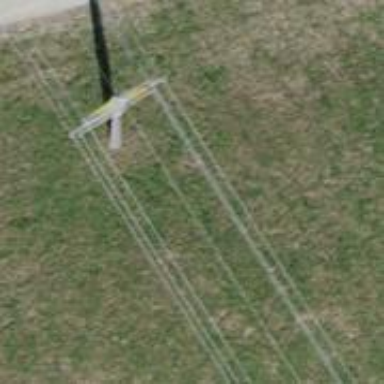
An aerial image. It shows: Power pole.